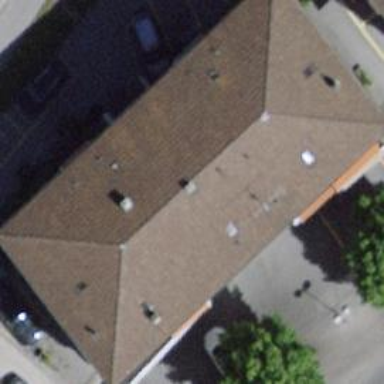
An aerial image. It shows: Apartment building with hipped roof.